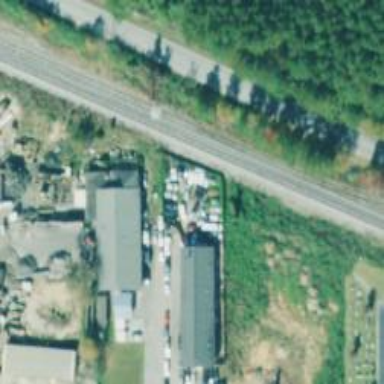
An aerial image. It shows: Railway siding for service.